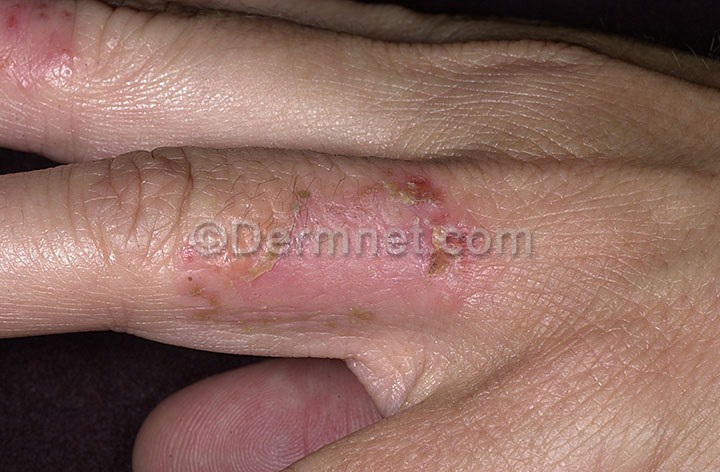
Disease: Cellulitis Impetigo and other Bacterial Infections